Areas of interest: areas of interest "Fucheng Temple"
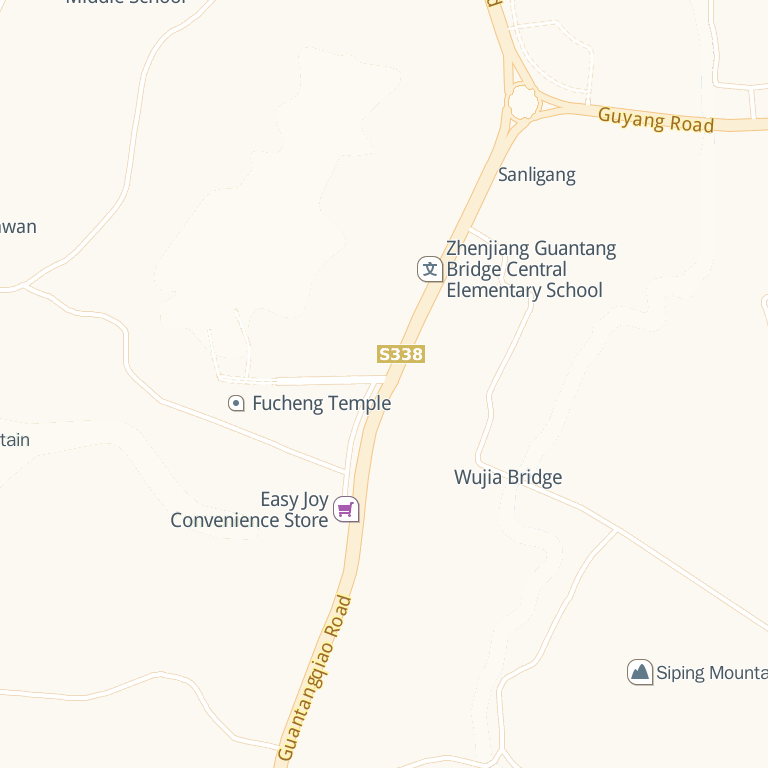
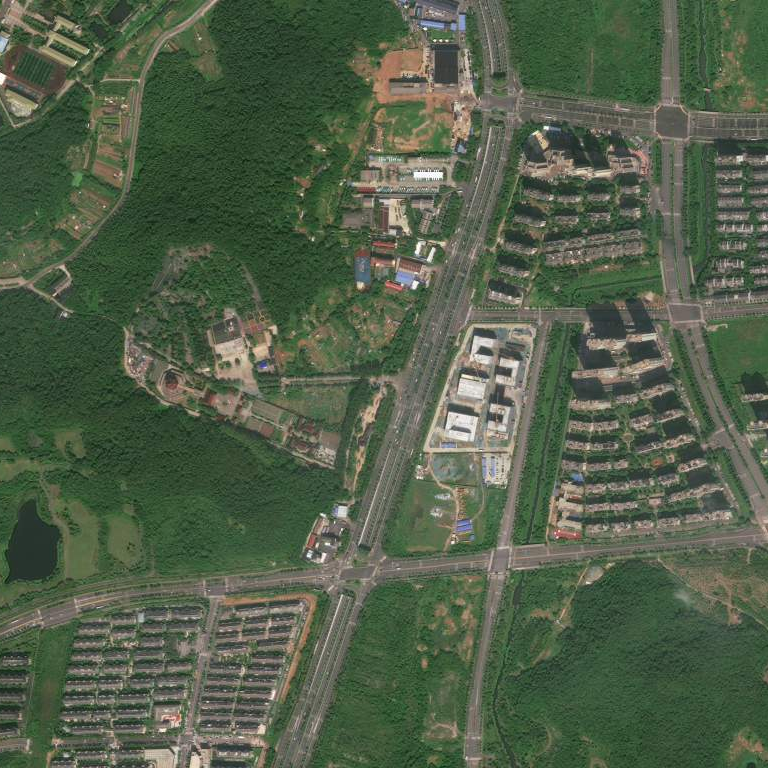